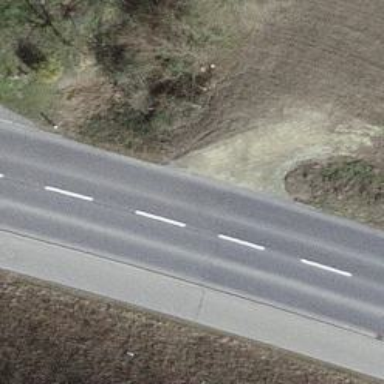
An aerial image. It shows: Primary highway with cycle track on the left side.